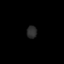
Tissue: skin
Cell type: Epithelial cells
Senescence score: 0.2351
Nuclear area (px): 122
Mean DAPI intensity: 43.869